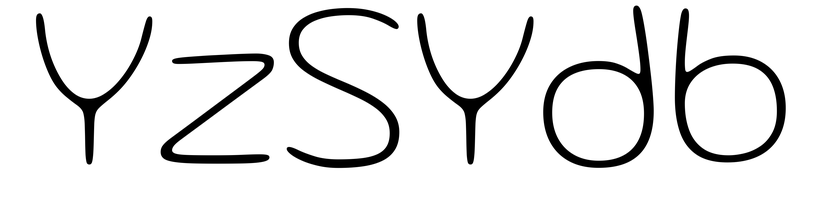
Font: Gluten_Thin